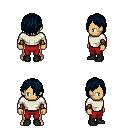
a pixel art fantasy rpg character, male body template, human, tanned skin, white long-sleeve shirt, red pants, raven bangs hairstyle, cloth bracers, black shoes, four views (front, back, left, right), 2x2 character sprite sheet, small pixel art, hard edges, no anti-aliasing